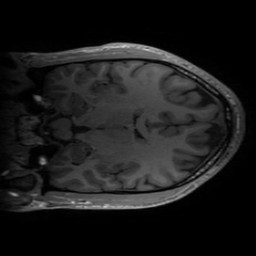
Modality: T1w
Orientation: coronal
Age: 28
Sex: female
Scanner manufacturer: ge
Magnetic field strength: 3 T
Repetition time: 0.00724 s
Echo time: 0.0027 s